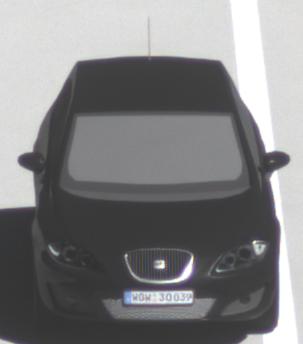
Make: SEAT
Model: Leon 1.4
Detailed model: Leon (1P)
Model produced from: 2009/04
Model produced until: 2010/08
Doors: 5
Color: black
Road condition: dry road
Daytime: midday
Contrast: high contrast